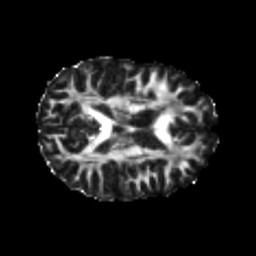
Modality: FA
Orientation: axial
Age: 23
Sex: female
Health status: healthy
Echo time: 0.074 s